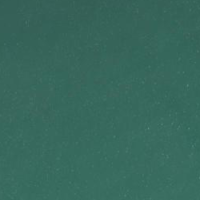
EUNIS habitat code: 14
Species observed at this site:
Chroicocephalus ridibundus